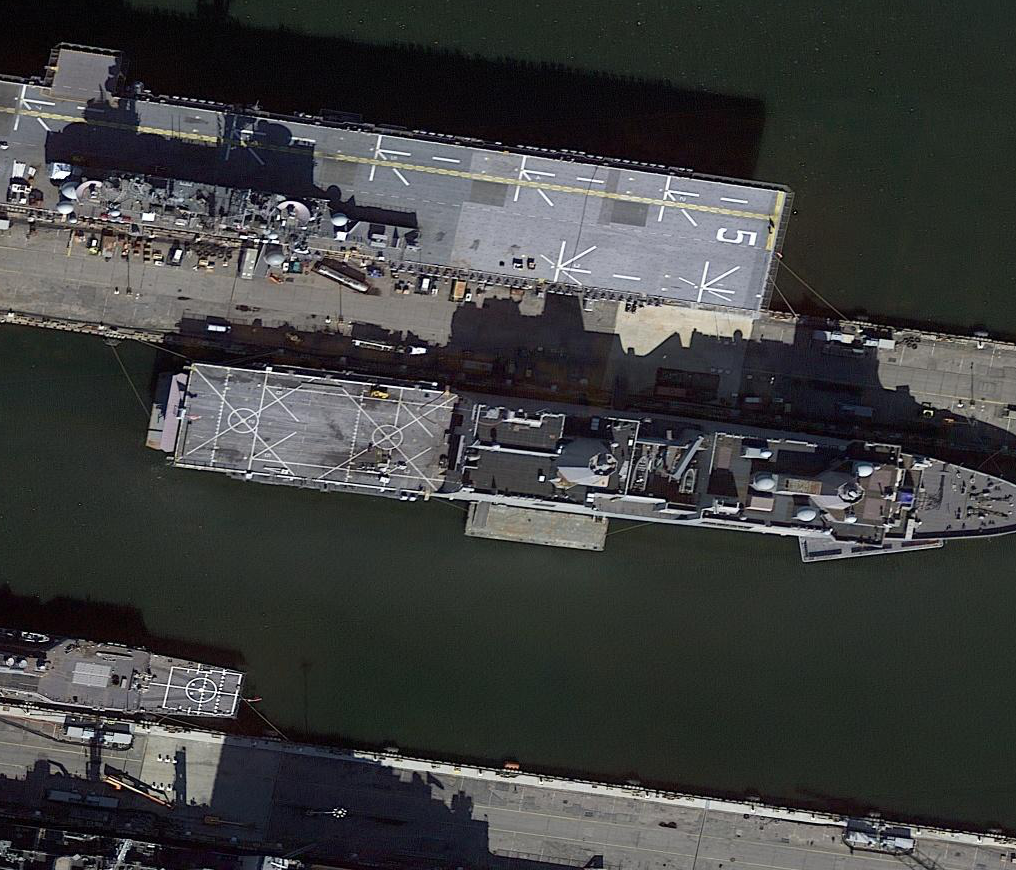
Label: San_Antonio-class_transport_dock